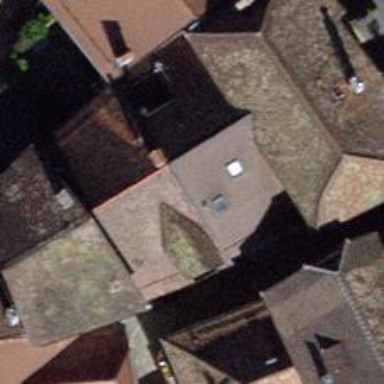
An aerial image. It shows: Building with ridge on its roof.